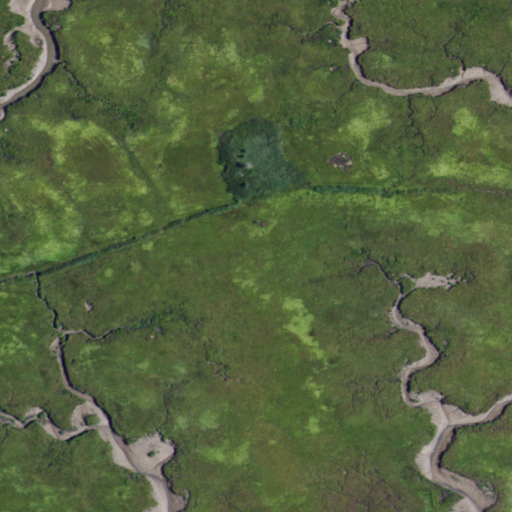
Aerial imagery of island in New Jersey named Cabin Island containing herbaceous wetlands, open water, and woody wetlands